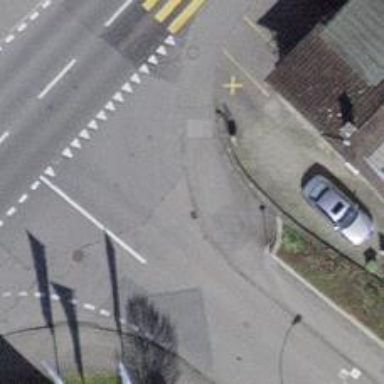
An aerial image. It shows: Kerb serving as barrier.